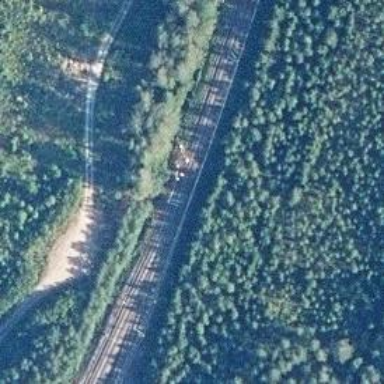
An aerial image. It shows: Rail siding with electrified contact lines for trains.